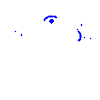
Particle: proton